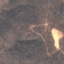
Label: HerbaceousVegetation